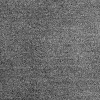
Atmospheric dust classification: dusty